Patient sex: M
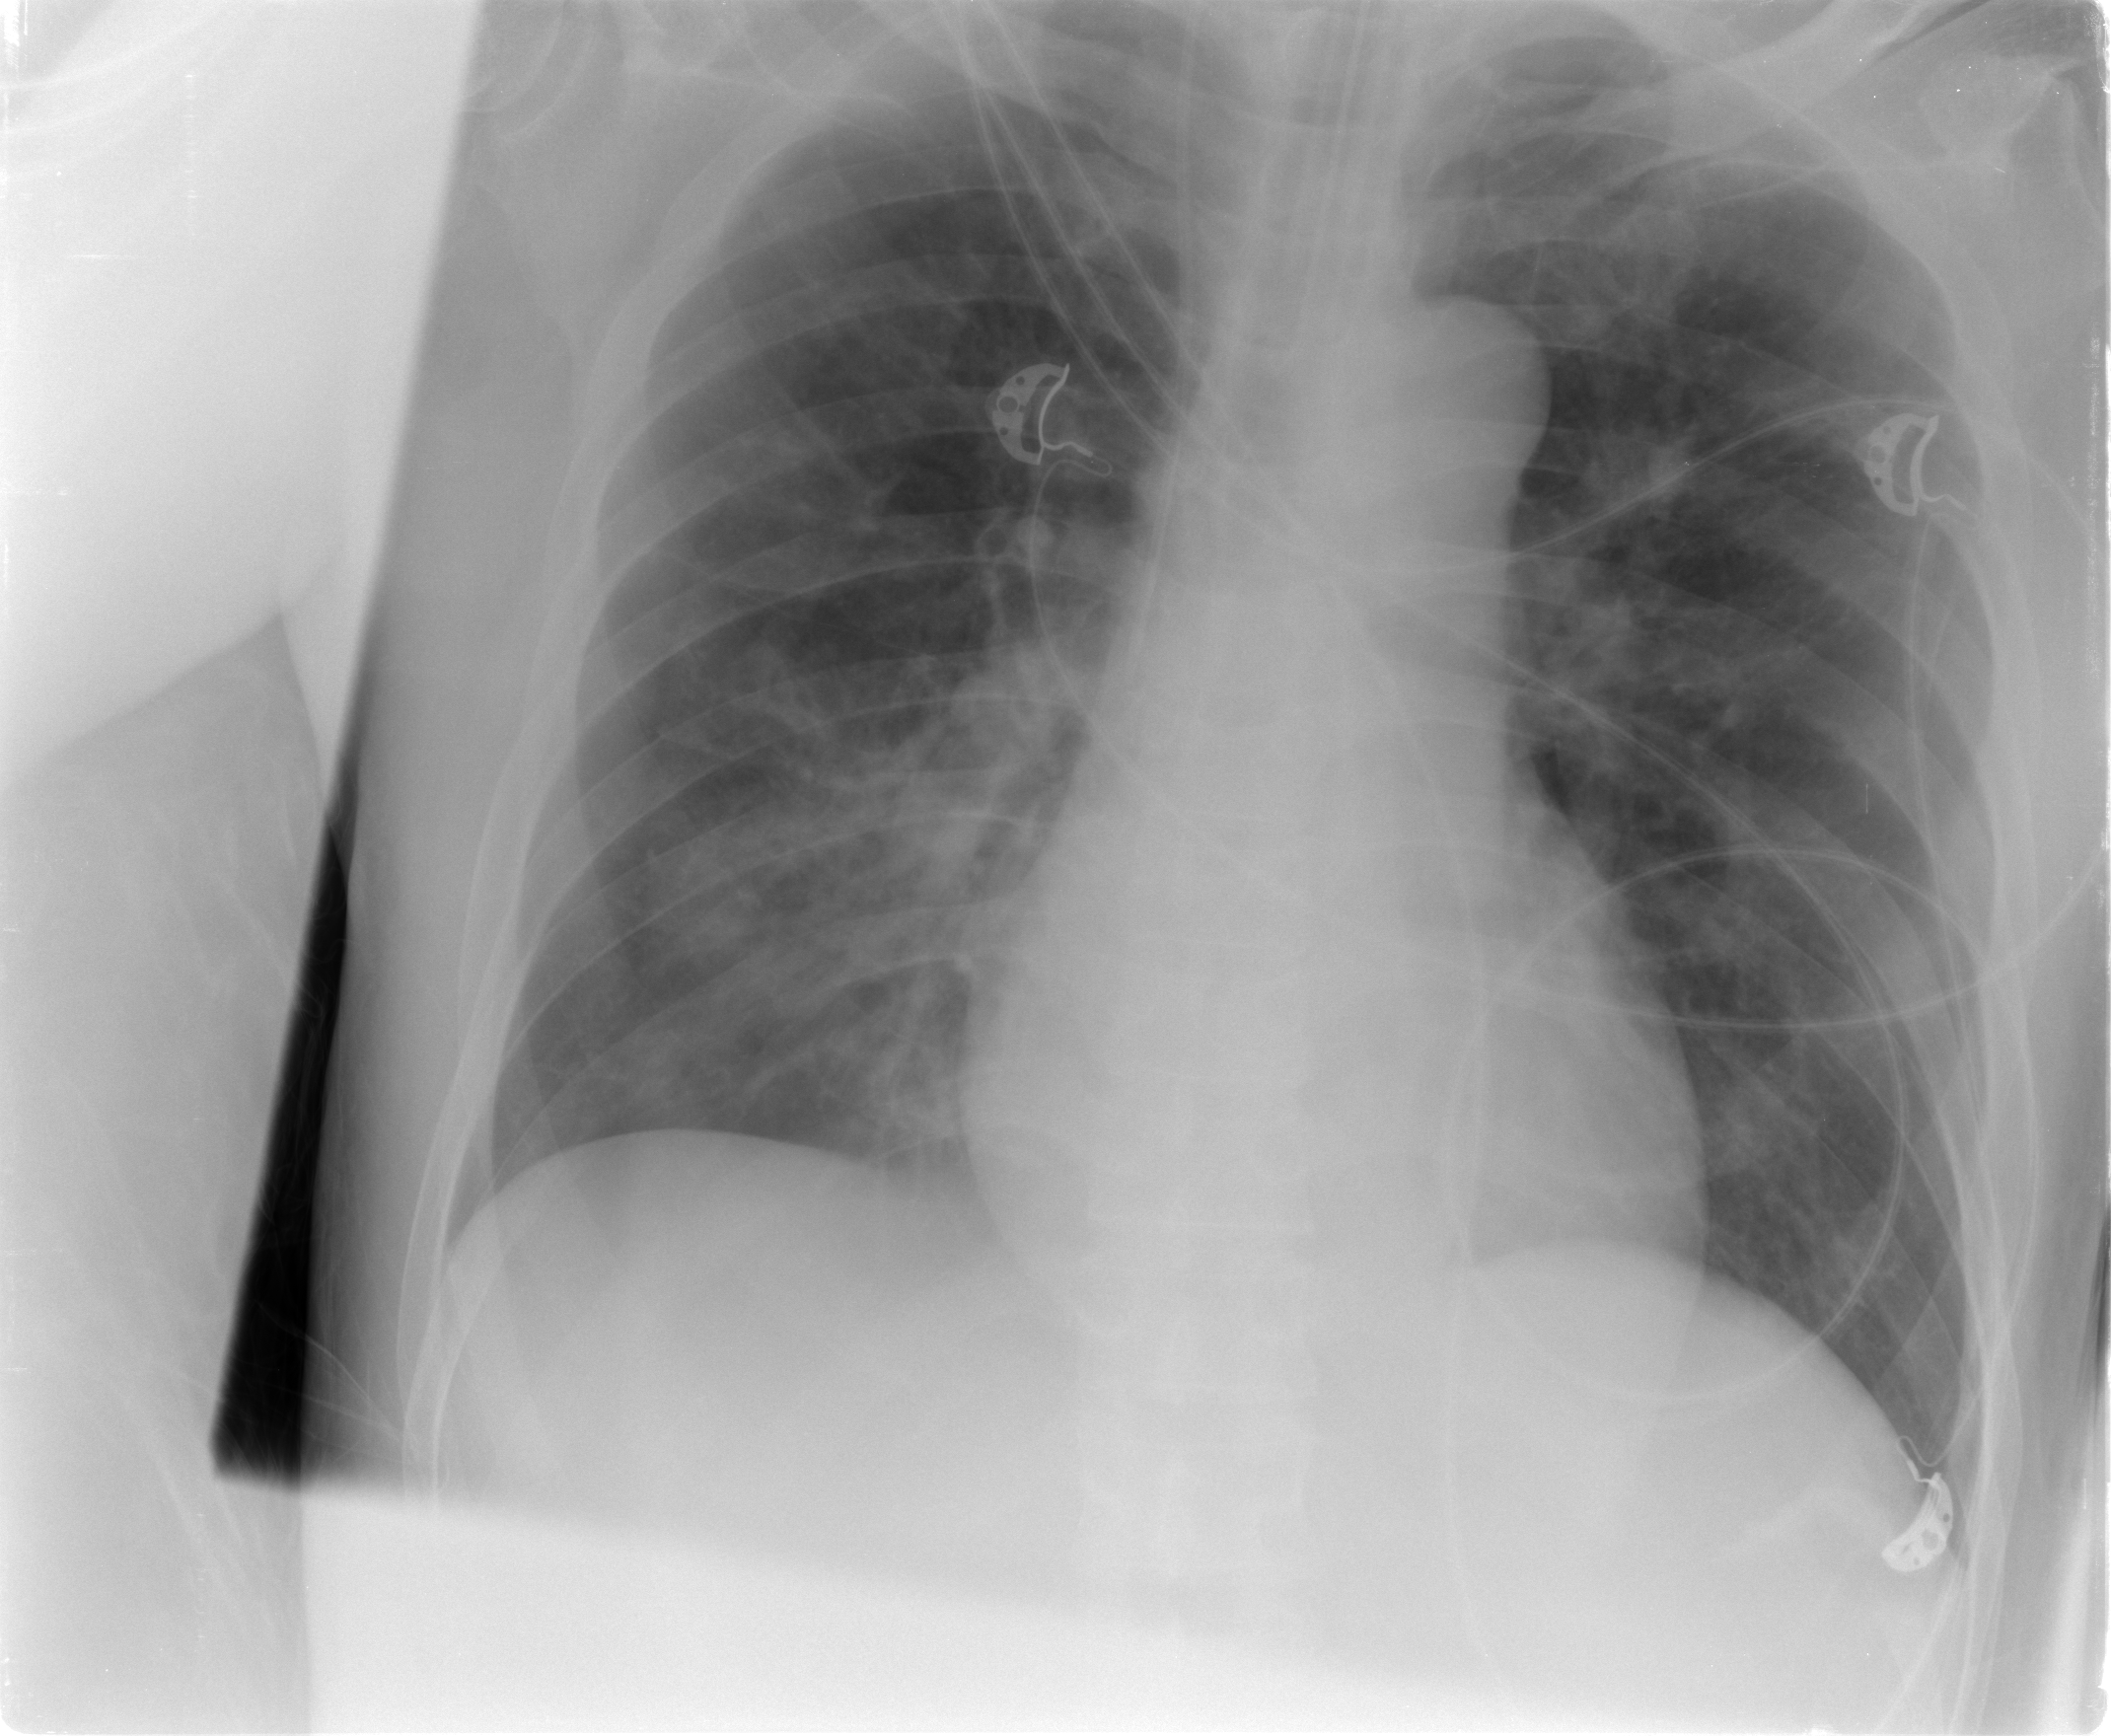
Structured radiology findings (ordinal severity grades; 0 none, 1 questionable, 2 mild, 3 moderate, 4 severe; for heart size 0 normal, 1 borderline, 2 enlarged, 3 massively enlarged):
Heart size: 0
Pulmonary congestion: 0
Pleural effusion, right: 0
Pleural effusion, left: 0
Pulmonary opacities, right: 1
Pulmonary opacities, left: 0
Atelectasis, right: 2
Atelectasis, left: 0